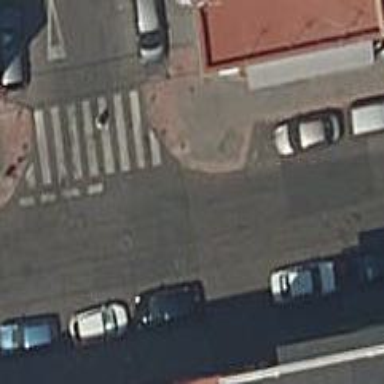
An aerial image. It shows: Pedestrian crossing with zebra markings on the footway.